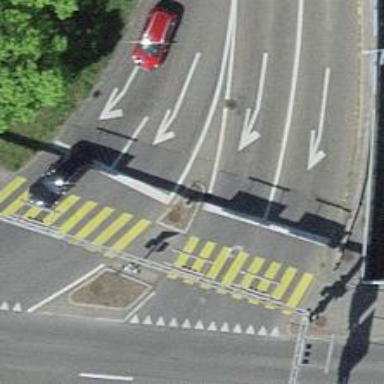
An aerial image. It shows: Road with traffic signals.